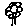
Label: flower